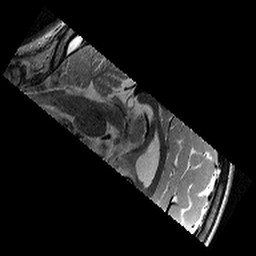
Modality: T2w
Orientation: sagittal
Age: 13
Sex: female
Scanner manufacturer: siemens
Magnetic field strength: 3 T
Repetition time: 8.46 s
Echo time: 0.067 s